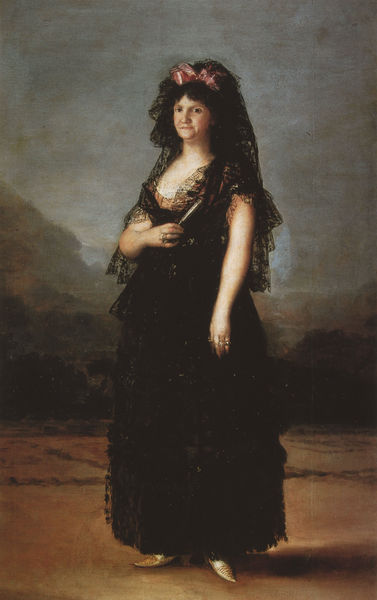
Titel: Queen Maria Luisa Wearing a Mantilla
Künstler: Francisco José Goya Lucientes
Standort: Madrid
Institution: Palacio Real de Madrid
Schlagwörter: baum, blau, dunkel, gemälde, hand, haut, himmel, schatten, weiß, wolken, bäume, landschaft, ocker, sand, ausschnitt, braun, frau, grau, haar, hell, hintergrund, kleid, licht, mund, nase, profil, schmuck, schwarz, blick, dame, rot, schleier, tuch, weg, beige, fächer, malerei, mode, schleife, alt, arm, arme, augen, band, gesicht, haarschmuck, inkarnat, lang, spitze, stehen, trauer, ärmel, bildnis, hals, hände, portrait, porträt, boden, gewand, gold, haare, pose, stehend, spitzen, dekollete, dekolletee, rosa, seide, wald, rund, adelige, beine, lächeln, spanien, füße, wangen, düster, schuhe, tüll, haarband, dick, füllig, spitz, witwe, streng, grimmig, goya, rüsche, ring, masche, abendkleid, kelid, velasquez, fuss, ringe, himmeö, steht, stand, schuh, kurz, ganzfigur, frauenportrait, durchsichtig, siena, graublau, frei, beleibt, königin, frauenporträt, alte frau, lady, voll, mantilla, psieren, maya, francisco goya, herzogin, spanierin, haarnetz, alba, francisco, nackte arme, spitze schuhe, vollschlank, standspielbeinstellung, herzogin von alba, rosa schleife, sitzschuh, spitzschuh, schleife im haar, gemällde, haar rot, spitzhe